Question: I'm trying to replicate my own version of the jQuery tooltip using only css, but I'm having trouble getting the vertical positioning right.
This is what I'm trying to get it to look like (Floating above the text):

Below is the code I'm currently using.
'''
.wrapper {
margin-left: auto;
margin-right: auto;
margin-top: 5em;
width: 70%;
color: white;
}
body,
html {
background-color: black;
margin: 0;
padding: 0;
}
a {
color: orange;
text-decoration: none;
}
.linkhover {
display: none;
background: rgba(255, 255, 255, 0.7);
border-radius: 5px;
color: black;
margin-bottom: 1em;
padding: 8px;
position: absolute;
z-index: 9999;
max-width: 300px;
-webkit-box-shadow: 0 0 6px #aaa;
box-shadow: 0 0 6px #aaa;
}
a:hover .linkhover {
display: inline;
}
'''
'''
<div class='wrapper'>
So I was browsing things on <a href='#'>stackoverflow <div class='linkhover'>A great place to get help with code!</div></a> a while ago and I noticed some pretty funny comments about jQuery!
</div>
'''
I've also tried using
'''
.linkhover{
top: 50%;
left: 50%;
}
'''
But that effects every single link, I plan on using this for multiple links on the same page.
Any idea how I can achieve this?
Thanks in advance.
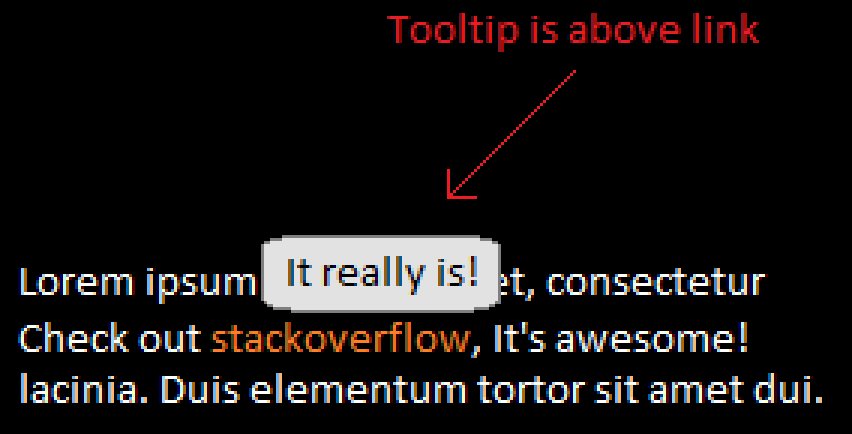
Answer: You need to make sure the positioning work accordingly with parent. Set 'position:relative' on the parent:
'''
.wrapper{
margin-left: auto;
margin-right: auto;
margin-top: 5em;
width: 70%;
color: white;
position: relative;
}
'''